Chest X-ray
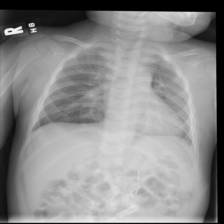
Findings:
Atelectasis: negative
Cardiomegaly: negative
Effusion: negative
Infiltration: negative
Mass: negative
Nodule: negative
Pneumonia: negative
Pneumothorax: negative
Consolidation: negative
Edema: negative
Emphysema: negative
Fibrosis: negative
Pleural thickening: negative
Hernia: negative